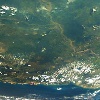
Label: land